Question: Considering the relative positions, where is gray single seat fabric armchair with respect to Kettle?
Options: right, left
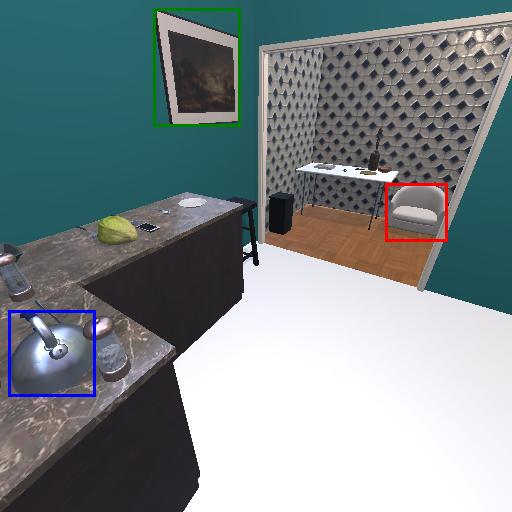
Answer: right